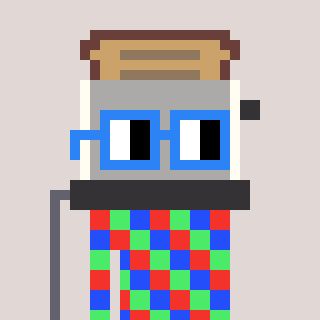
a pixel art character with square blue glasses, a toaster-shaped head and a orange-colored body on a warm background